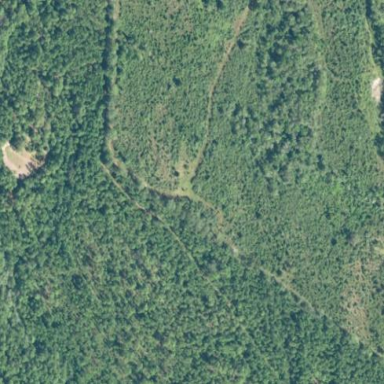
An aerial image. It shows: Forest dominated by needle-leaved trees.